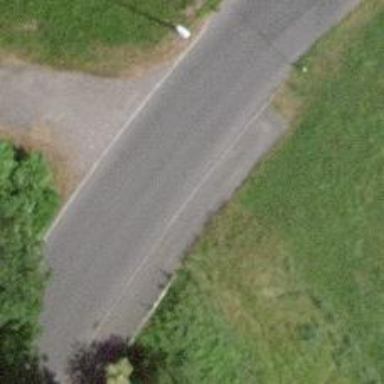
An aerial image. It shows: Kerb barrier.